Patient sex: M
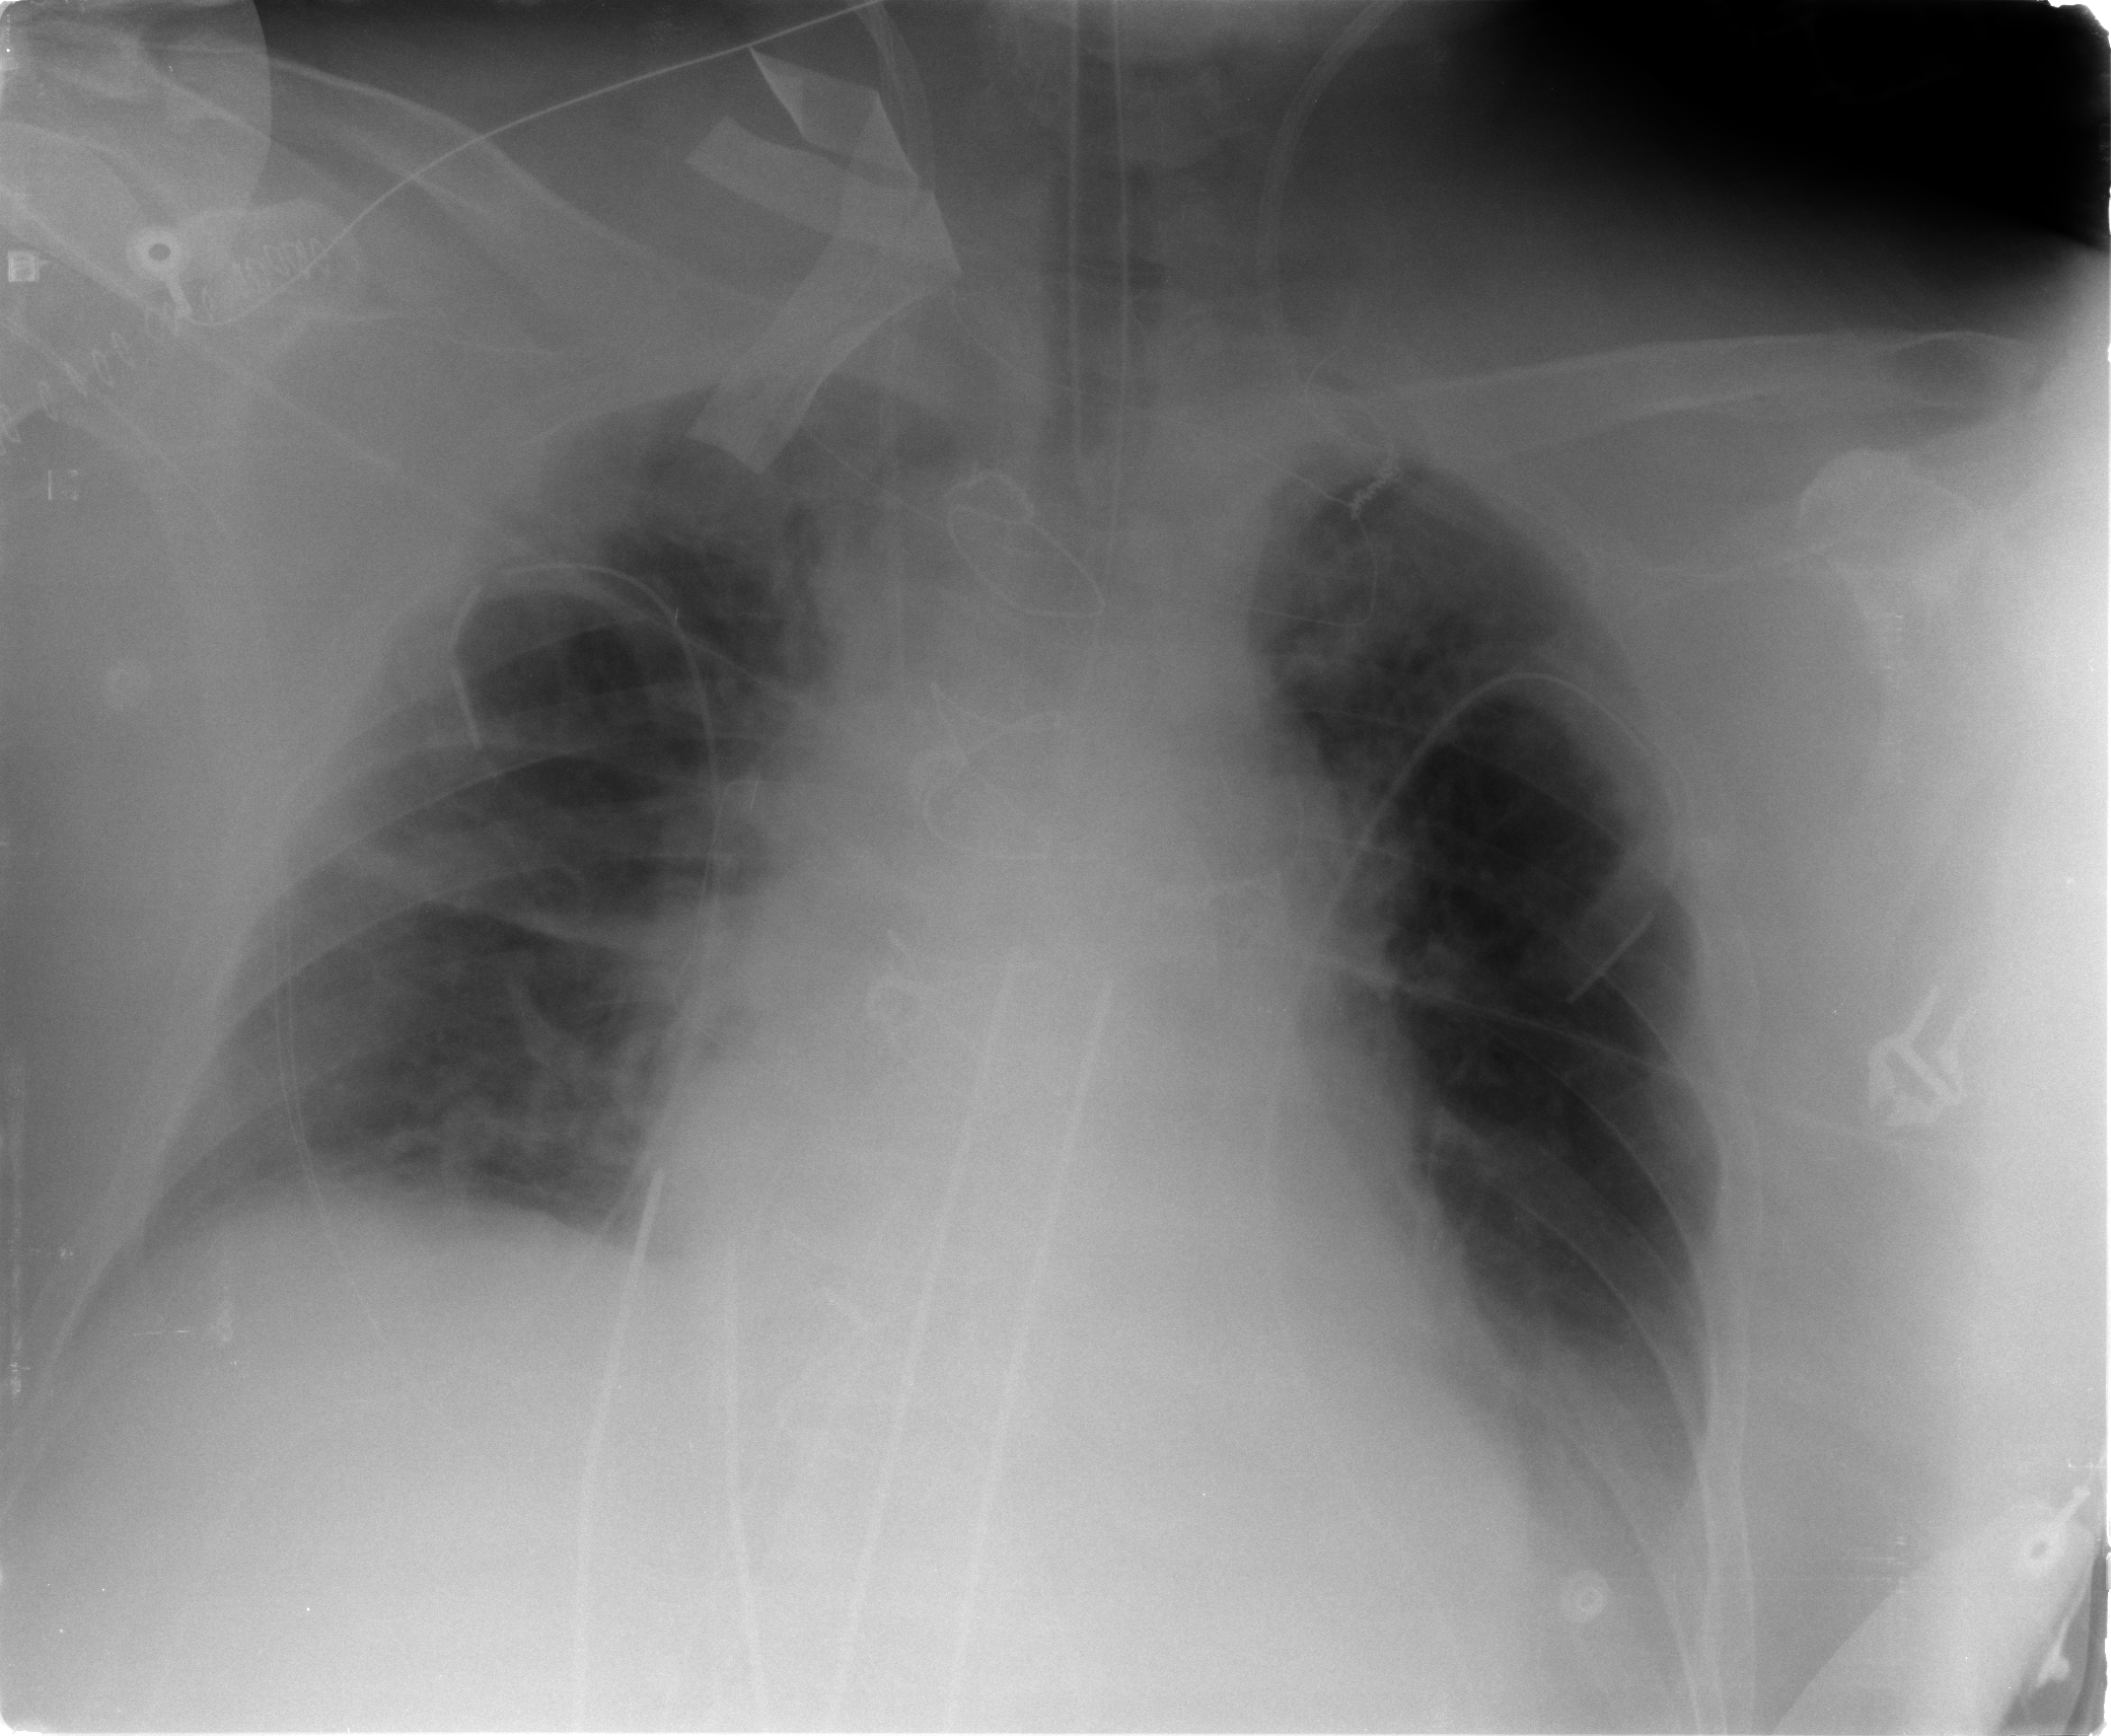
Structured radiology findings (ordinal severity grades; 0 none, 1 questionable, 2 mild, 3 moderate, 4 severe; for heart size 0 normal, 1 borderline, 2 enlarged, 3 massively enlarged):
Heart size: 1
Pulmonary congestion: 0
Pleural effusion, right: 2
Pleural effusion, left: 2
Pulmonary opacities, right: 0
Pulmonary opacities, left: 0
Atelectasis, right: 2
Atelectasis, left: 0